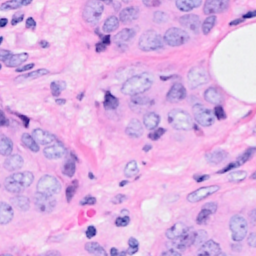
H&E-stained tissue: Breast